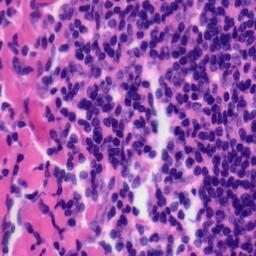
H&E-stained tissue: Tonsil